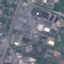
Land use / land cover: Industrial